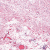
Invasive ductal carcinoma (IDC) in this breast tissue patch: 0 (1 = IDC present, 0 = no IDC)